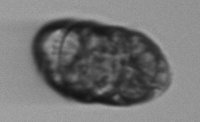
Label: Margalefidinium